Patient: sex M, age 45
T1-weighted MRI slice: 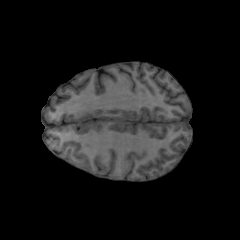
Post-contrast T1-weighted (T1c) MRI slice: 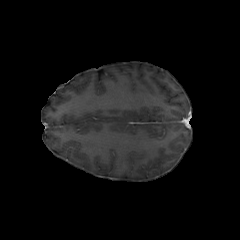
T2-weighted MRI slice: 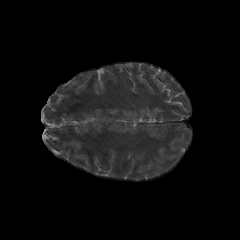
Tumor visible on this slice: no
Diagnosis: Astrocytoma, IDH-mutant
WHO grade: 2